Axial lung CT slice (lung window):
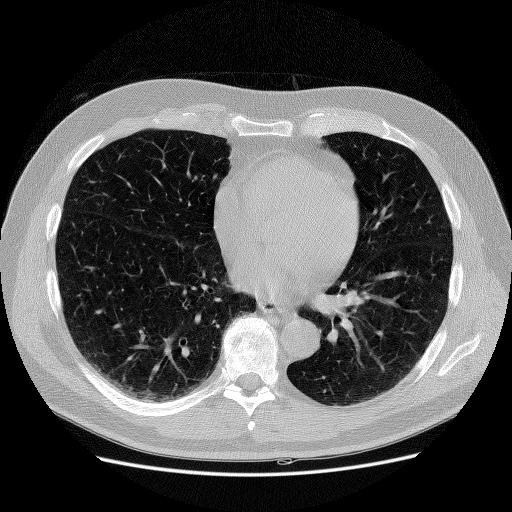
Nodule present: no